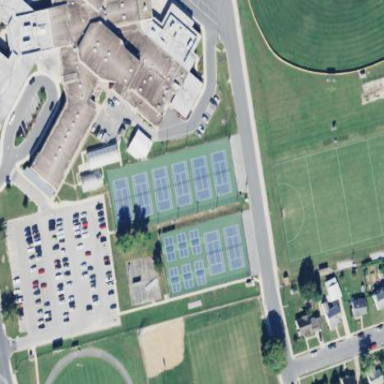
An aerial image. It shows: Tennis court in leisure pitch.